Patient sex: M
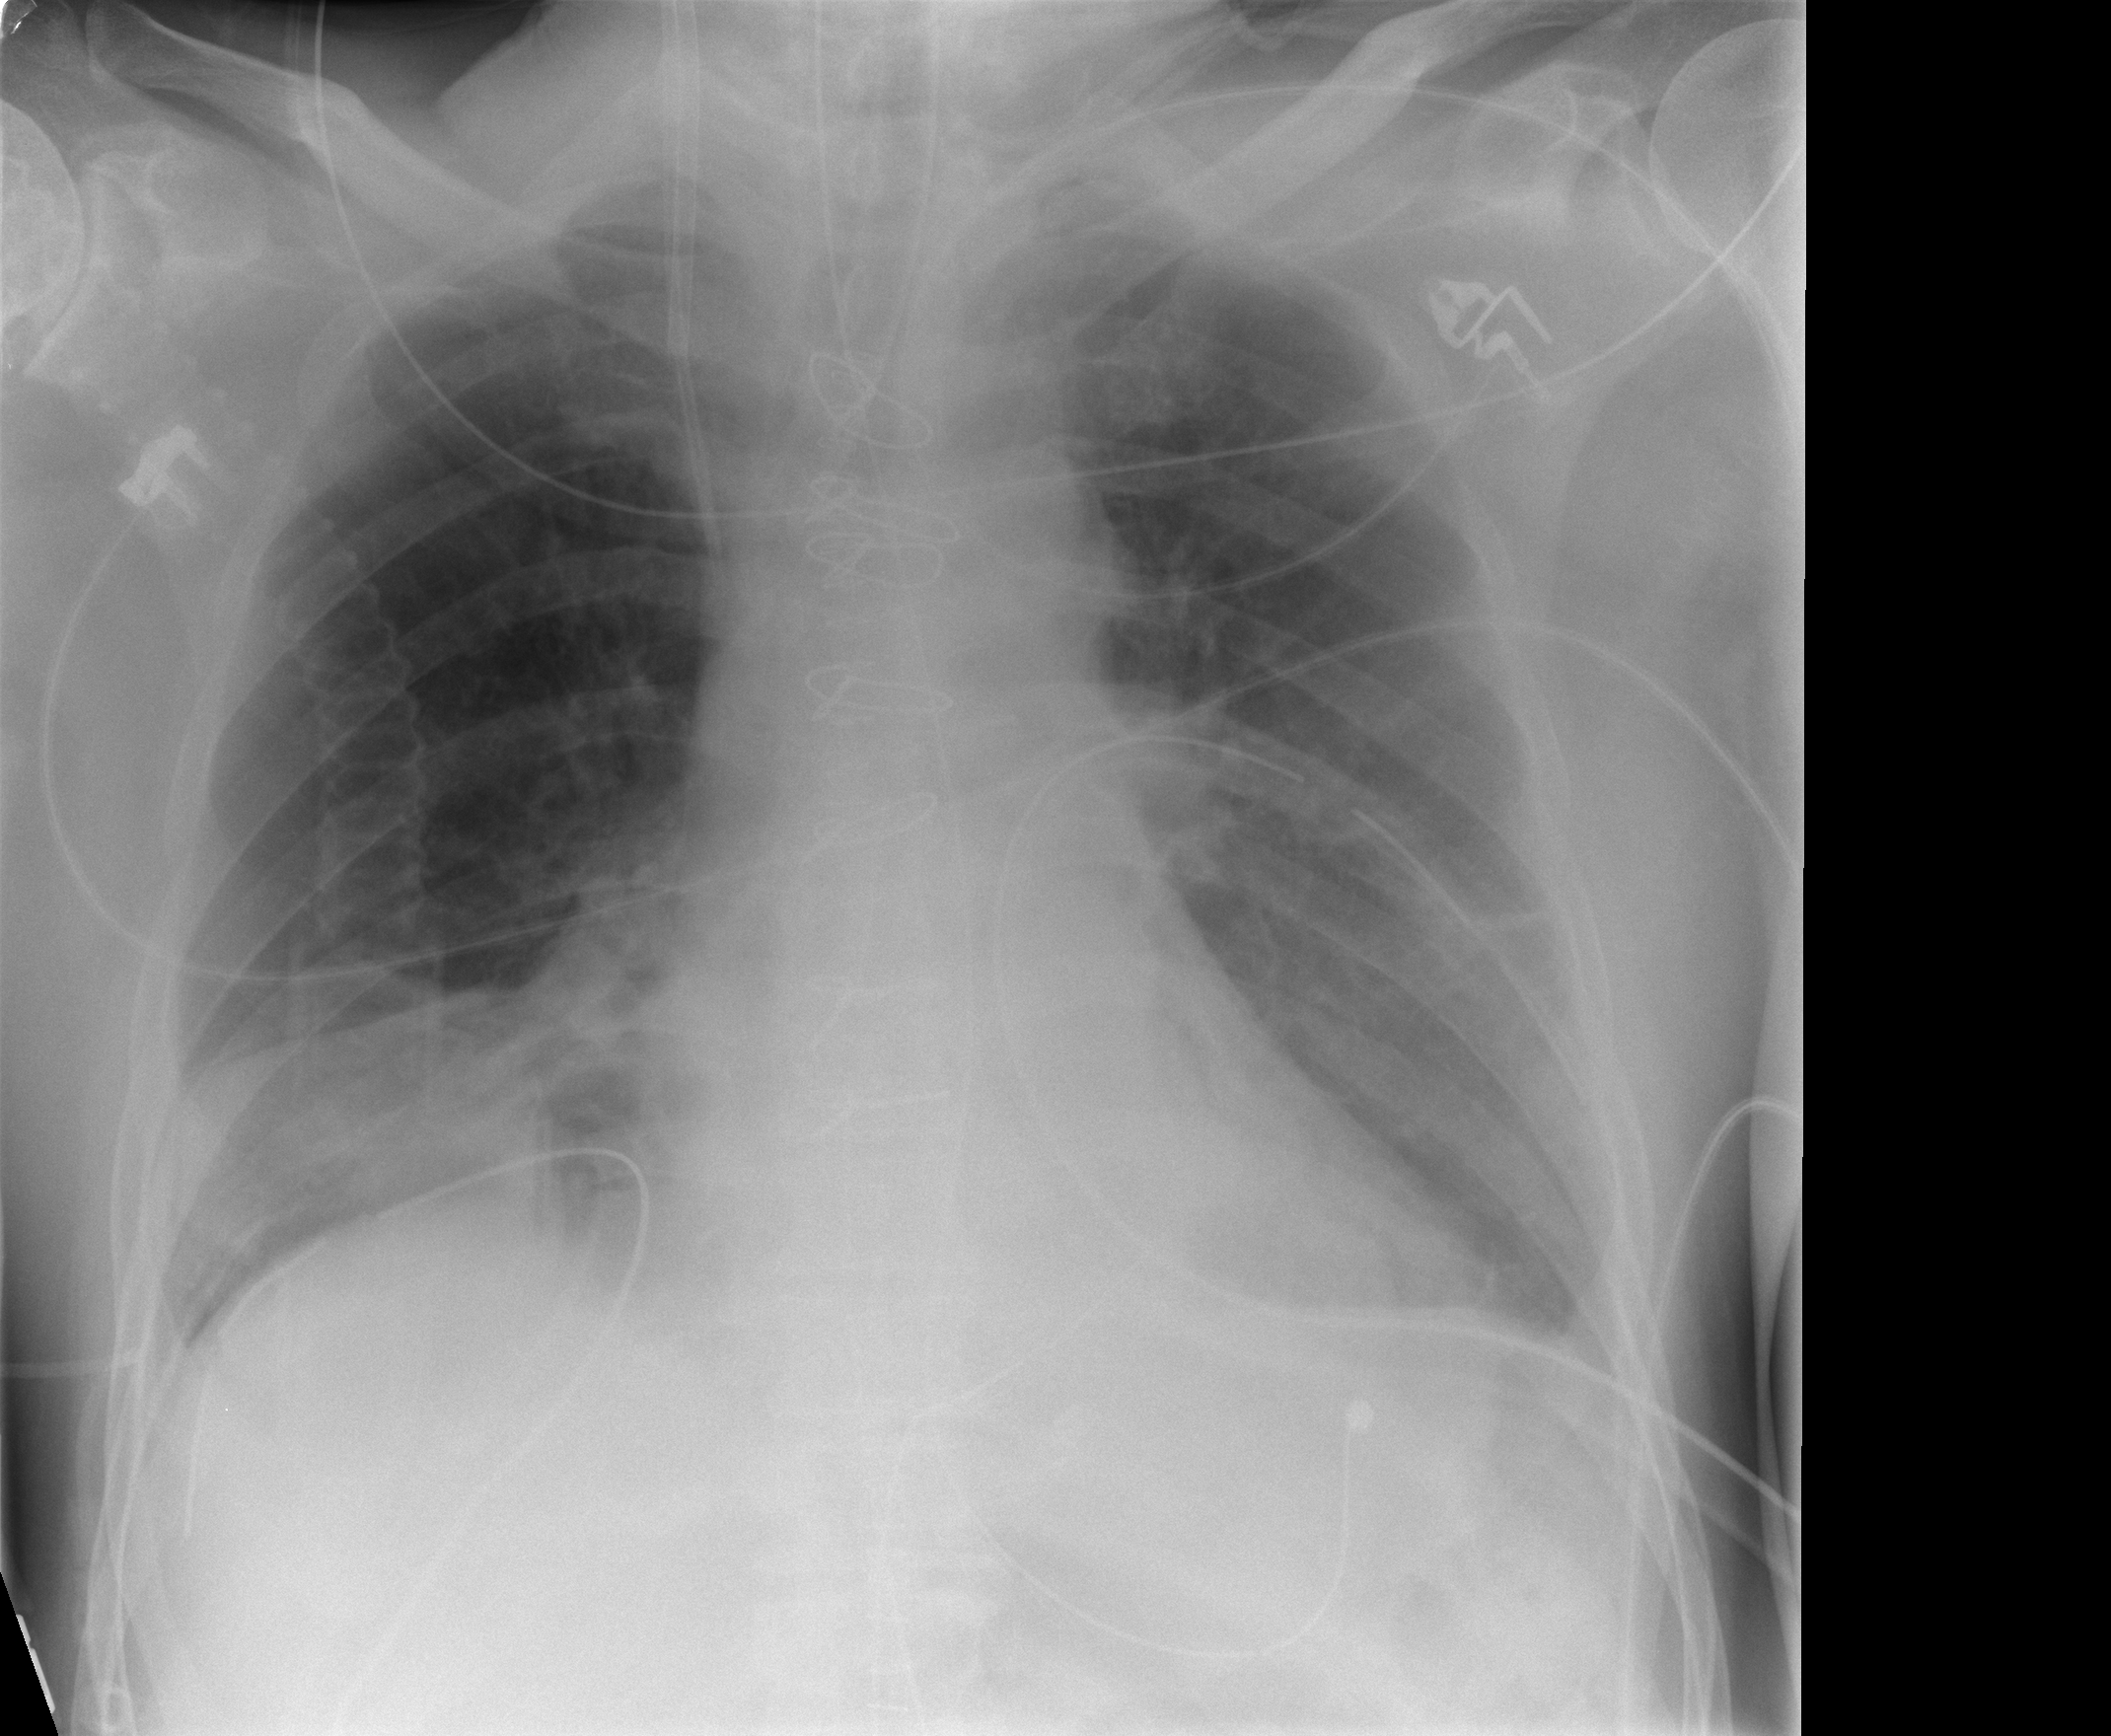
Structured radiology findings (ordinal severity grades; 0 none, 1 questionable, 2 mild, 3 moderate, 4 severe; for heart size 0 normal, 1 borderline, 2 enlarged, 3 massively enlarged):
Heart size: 1
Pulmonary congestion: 0
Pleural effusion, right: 2
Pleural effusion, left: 2
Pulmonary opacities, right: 1
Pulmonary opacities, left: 0
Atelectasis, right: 3
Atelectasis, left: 2